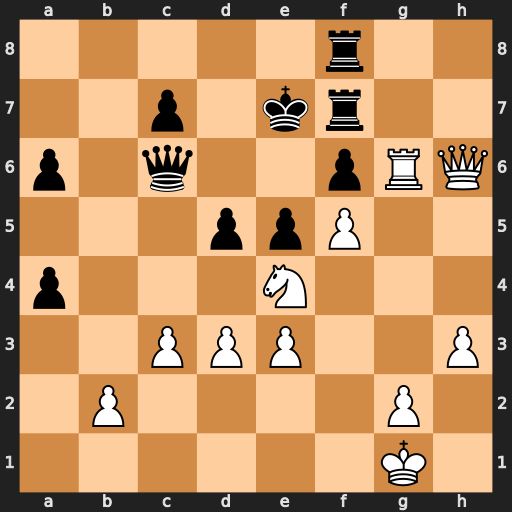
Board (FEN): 5r2/2p1kr2/p1q2pRQ/3ppP2/p3N3/2PPP2P/1P4P1/6K1
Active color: w
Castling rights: -
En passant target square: -
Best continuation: Ng5 a3 bxa3